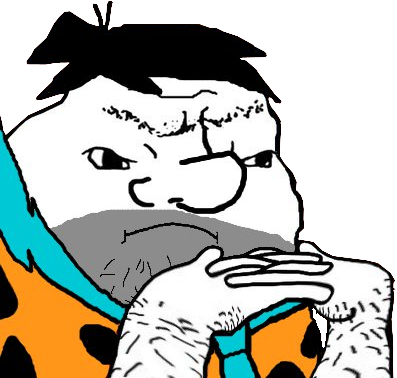
Label: 5_Grug